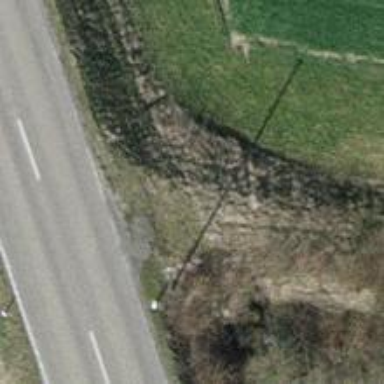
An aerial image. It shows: Power pole.